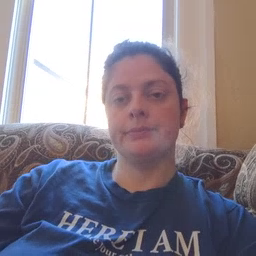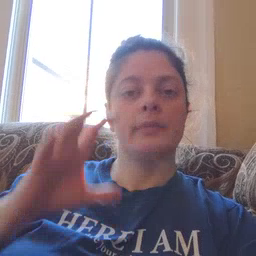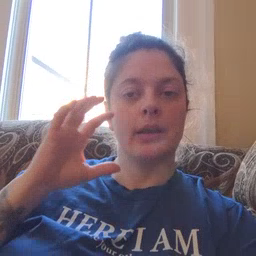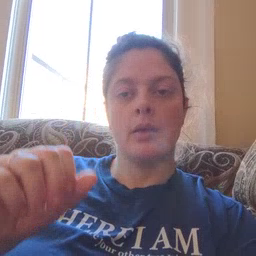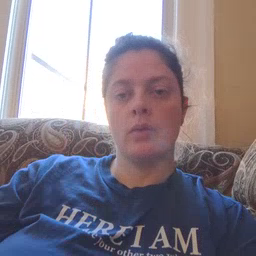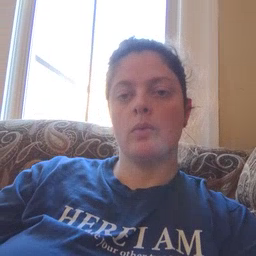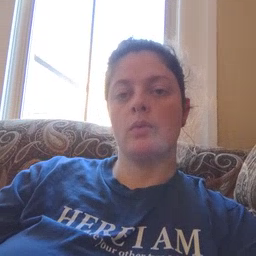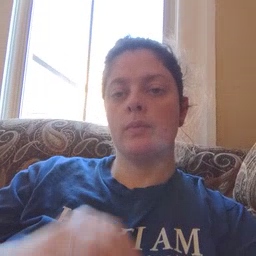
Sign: loud